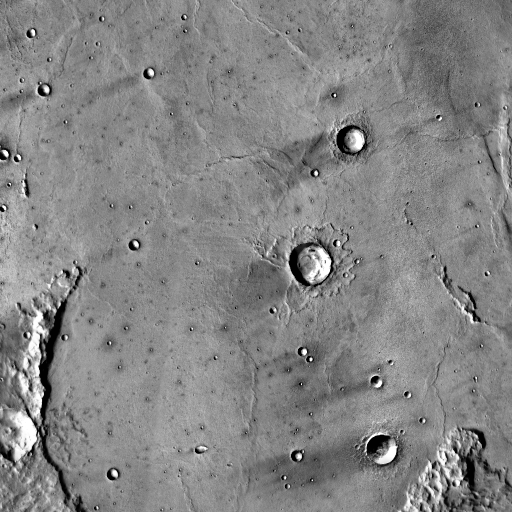
Crater classes present: Background, Other, Layered